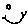
Label: smiley face